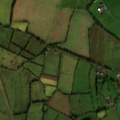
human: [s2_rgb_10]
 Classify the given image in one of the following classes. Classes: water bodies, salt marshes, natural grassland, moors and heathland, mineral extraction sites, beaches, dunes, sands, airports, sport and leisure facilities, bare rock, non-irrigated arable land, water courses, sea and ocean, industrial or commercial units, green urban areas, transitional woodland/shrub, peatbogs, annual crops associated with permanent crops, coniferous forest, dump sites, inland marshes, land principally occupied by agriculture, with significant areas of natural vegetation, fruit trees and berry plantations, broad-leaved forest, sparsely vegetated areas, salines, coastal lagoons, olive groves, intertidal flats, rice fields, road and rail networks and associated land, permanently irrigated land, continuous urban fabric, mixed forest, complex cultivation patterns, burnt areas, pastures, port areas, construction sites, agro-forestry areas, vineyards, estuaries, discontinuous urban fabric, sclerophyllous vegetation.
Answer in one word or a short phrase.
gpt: non-irrigated arable land, pastures